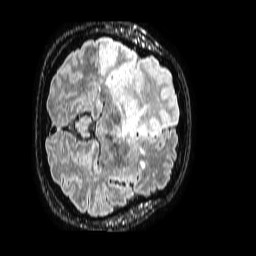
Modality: FLAIR
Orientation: axial
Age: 58
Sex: male
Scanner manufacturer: philips
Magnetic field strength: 1.5 T
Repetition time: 4.8 s
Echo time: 0.3 s